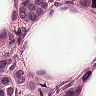
Metastatic tissue present: yes